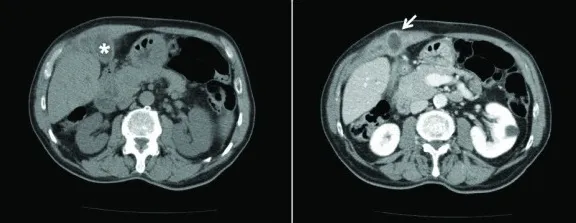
Abdominal computed tomography images. . Left image, * indicates the gallbladder; right image, the arrows indicates the fistula.
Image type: radiology (ct)